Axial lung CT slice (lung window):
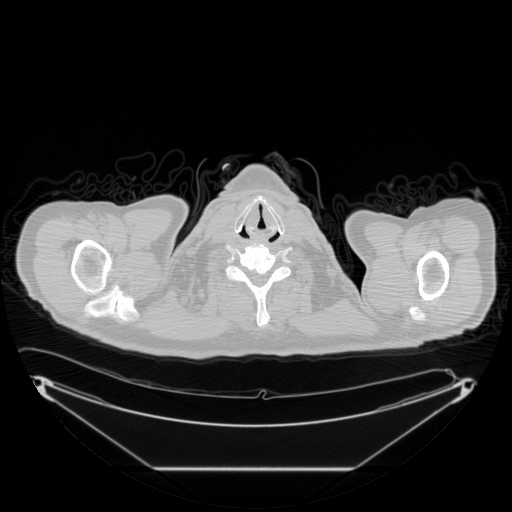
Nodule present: no